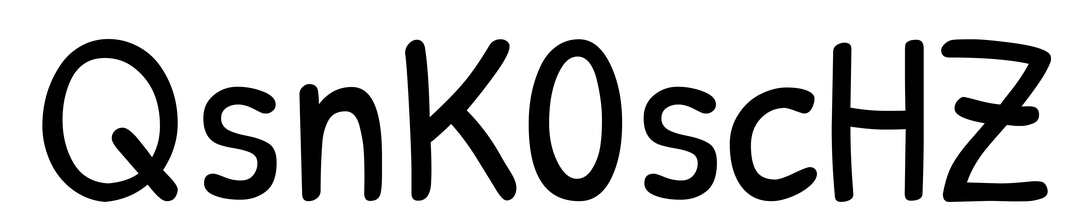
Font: PatrickHand-Regular